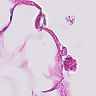
Metastatic tissue present: no